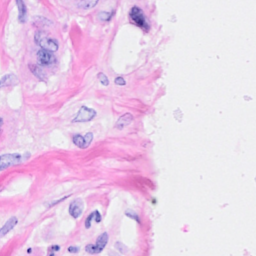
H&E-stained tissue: Breast